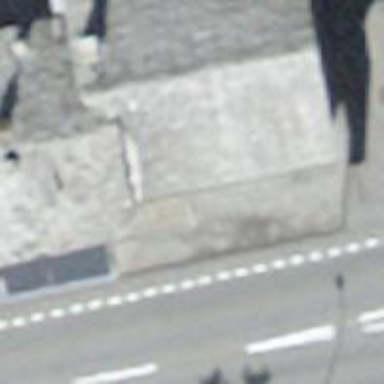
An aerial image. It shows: Car repair shop.